Brain MRI, t1w sequence, axial 2D slice.
Patient: age 36, sex F, weight 95 kg, height 1.95 m
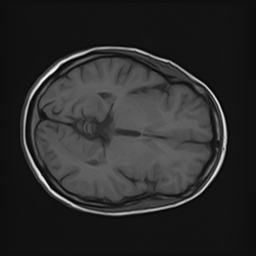